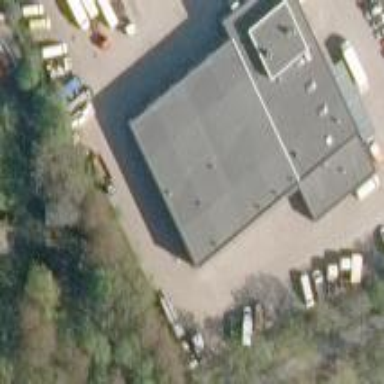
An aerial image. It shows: Office building.